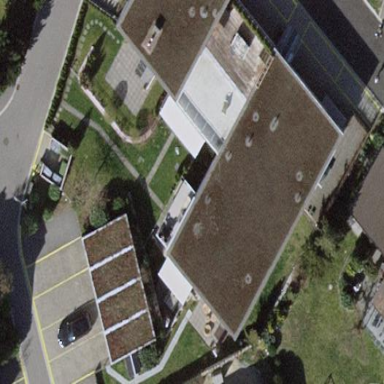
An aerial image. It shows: Flat-roofed building.